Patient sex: F
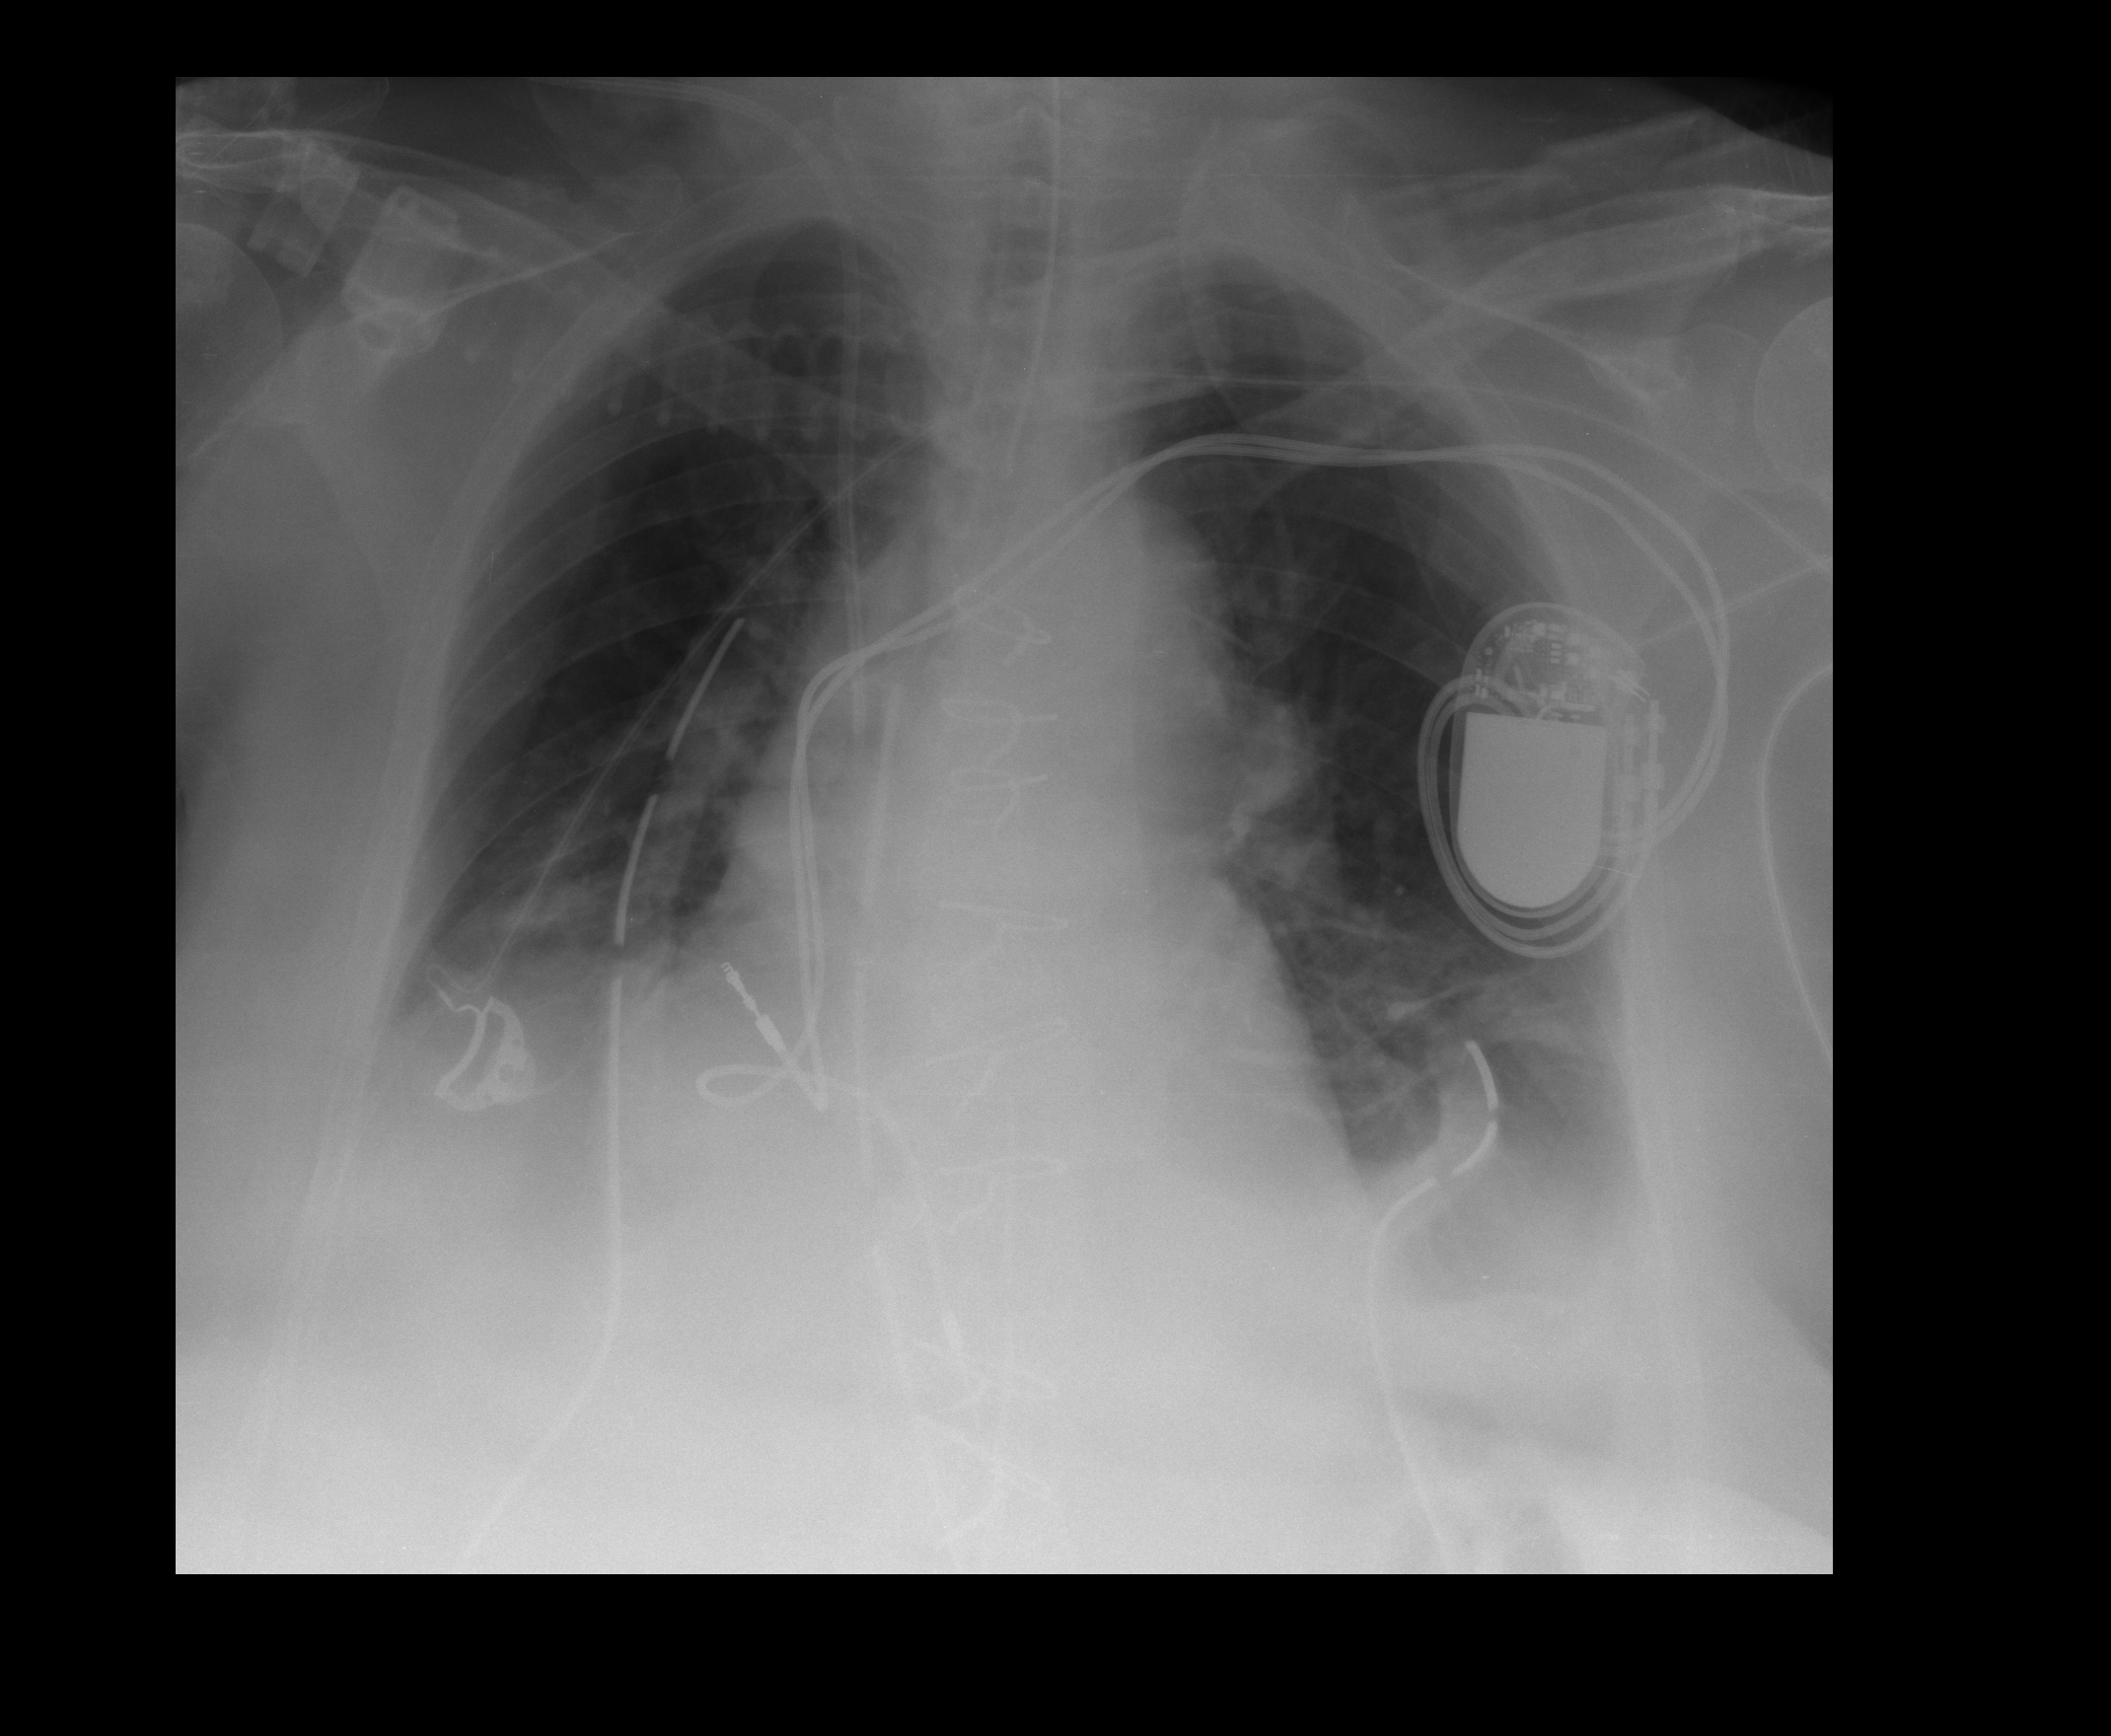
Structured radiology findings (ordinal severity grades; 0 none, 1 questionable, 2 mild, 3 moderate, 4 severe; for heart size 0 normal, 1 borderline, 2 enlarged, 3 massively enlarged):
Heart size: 0
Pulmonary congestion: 1
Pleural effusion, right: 1
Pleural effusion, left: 1
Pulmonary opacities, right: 0
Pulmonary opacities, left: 0
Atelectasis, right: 2
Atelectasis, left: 2